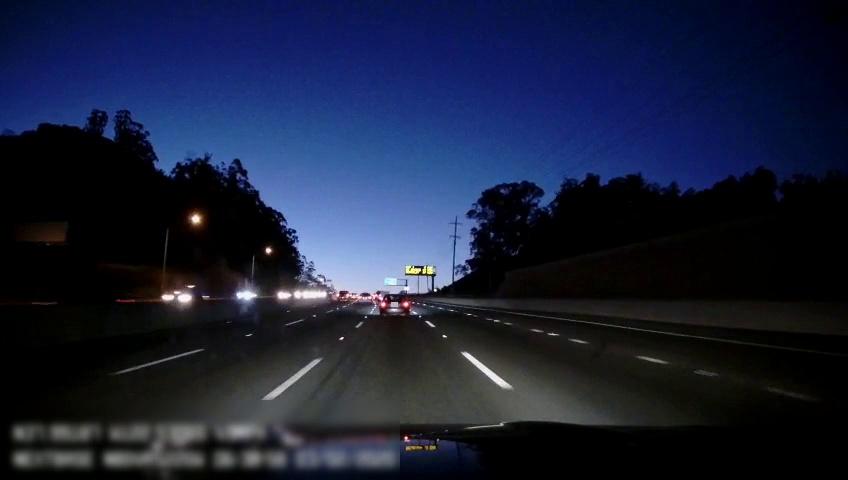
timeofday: Night
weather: Other
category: Drivable Space
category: Vehicles | SUV
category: Vehicles | Car
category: Vehicles | Truck
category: Vehicles | Car
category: Vehicles | Car
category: Vehicles | Car
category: Lanes | Alternate Lane
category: Lanes | Alternate Lane
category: Lanes | Current Lane
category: Lanes | Current Lane
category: Lanes | Alternate Lane
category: Lanes | Alternate Lane
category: Traffic | Signs